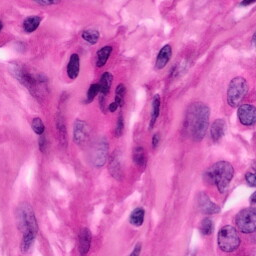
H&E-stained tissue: Pancreatic